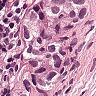
Metastatic tissue present: yes